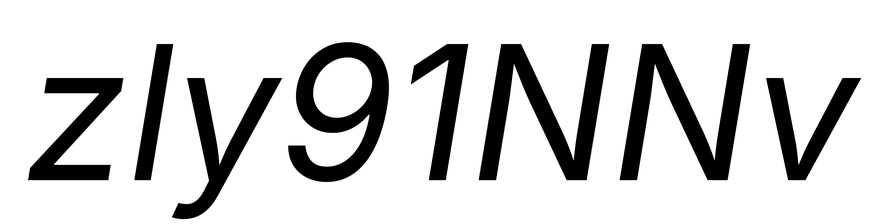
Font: Inter-Italic_Italic